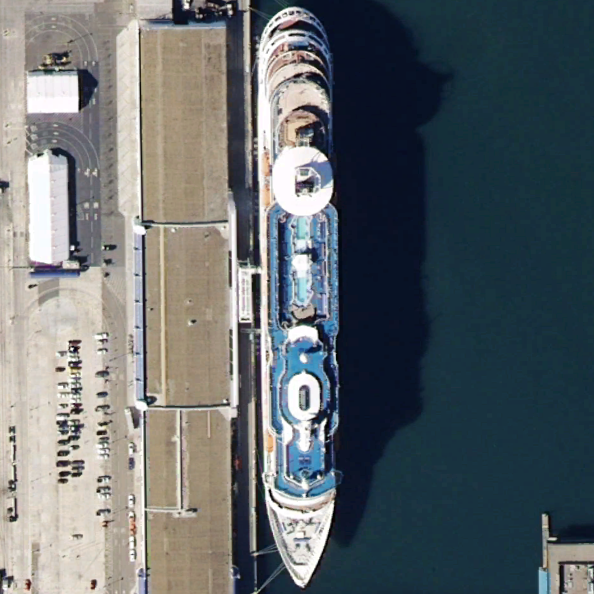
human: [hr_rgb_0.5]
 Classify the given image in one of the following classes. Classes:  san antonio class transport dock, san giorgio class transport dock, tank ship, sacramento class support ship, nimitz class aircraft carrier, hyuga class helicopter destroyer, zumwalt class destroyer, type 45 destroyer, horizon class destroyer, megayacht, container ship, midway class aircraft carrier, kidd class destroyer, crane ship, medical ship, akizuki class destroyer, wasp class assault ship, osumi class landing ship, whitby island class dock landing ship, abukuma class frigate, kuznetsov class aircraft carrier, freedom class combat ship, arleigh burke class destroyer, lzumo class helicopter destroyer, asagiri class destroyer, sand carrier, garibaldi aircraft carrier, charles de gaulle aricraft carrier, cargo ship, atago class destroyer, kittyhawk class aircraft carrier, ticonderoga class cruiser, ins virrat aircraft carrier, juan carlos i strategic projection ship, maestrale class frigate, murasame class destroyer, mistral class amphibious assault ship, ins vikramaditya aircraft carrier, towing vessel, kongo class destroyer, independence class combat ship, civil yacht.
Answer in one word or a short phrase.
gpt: Megayacht